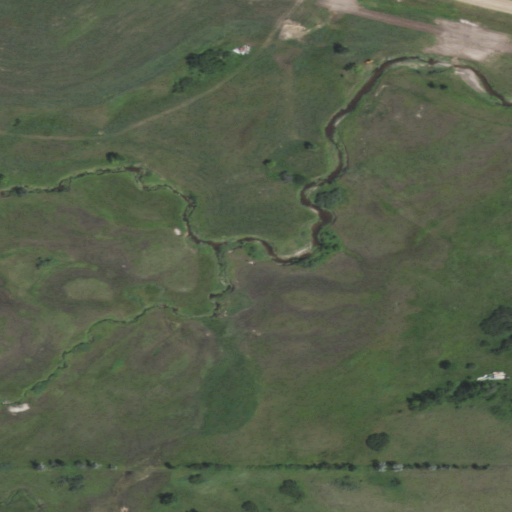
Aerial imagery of valley in North Dakota named Burkley Coulee containing pasture, grassland, and open development